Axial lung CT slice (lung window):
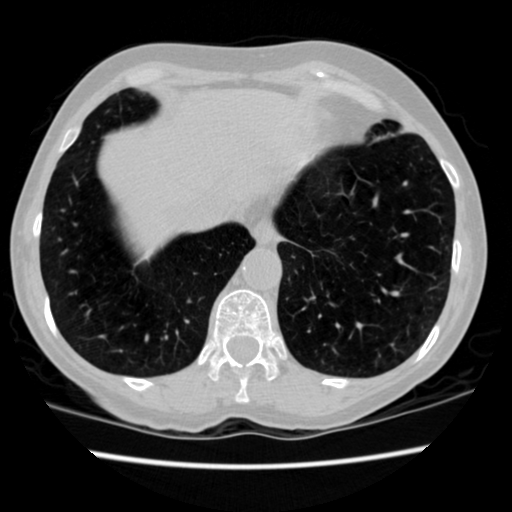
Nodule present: no